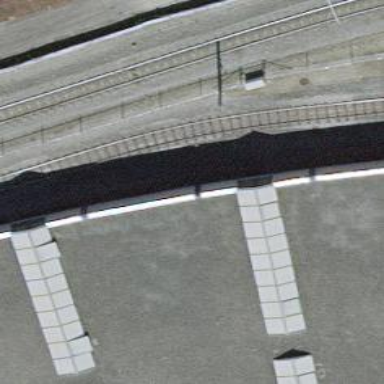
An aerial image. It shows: Tram railway with one track in service yard. The railway is electrified with contact line.